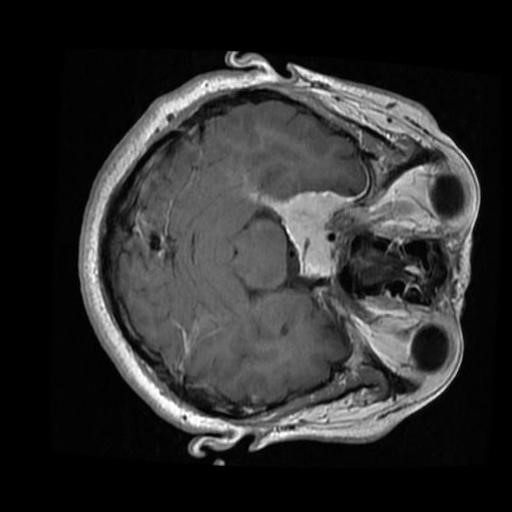
Label: brain_menin